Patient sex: F
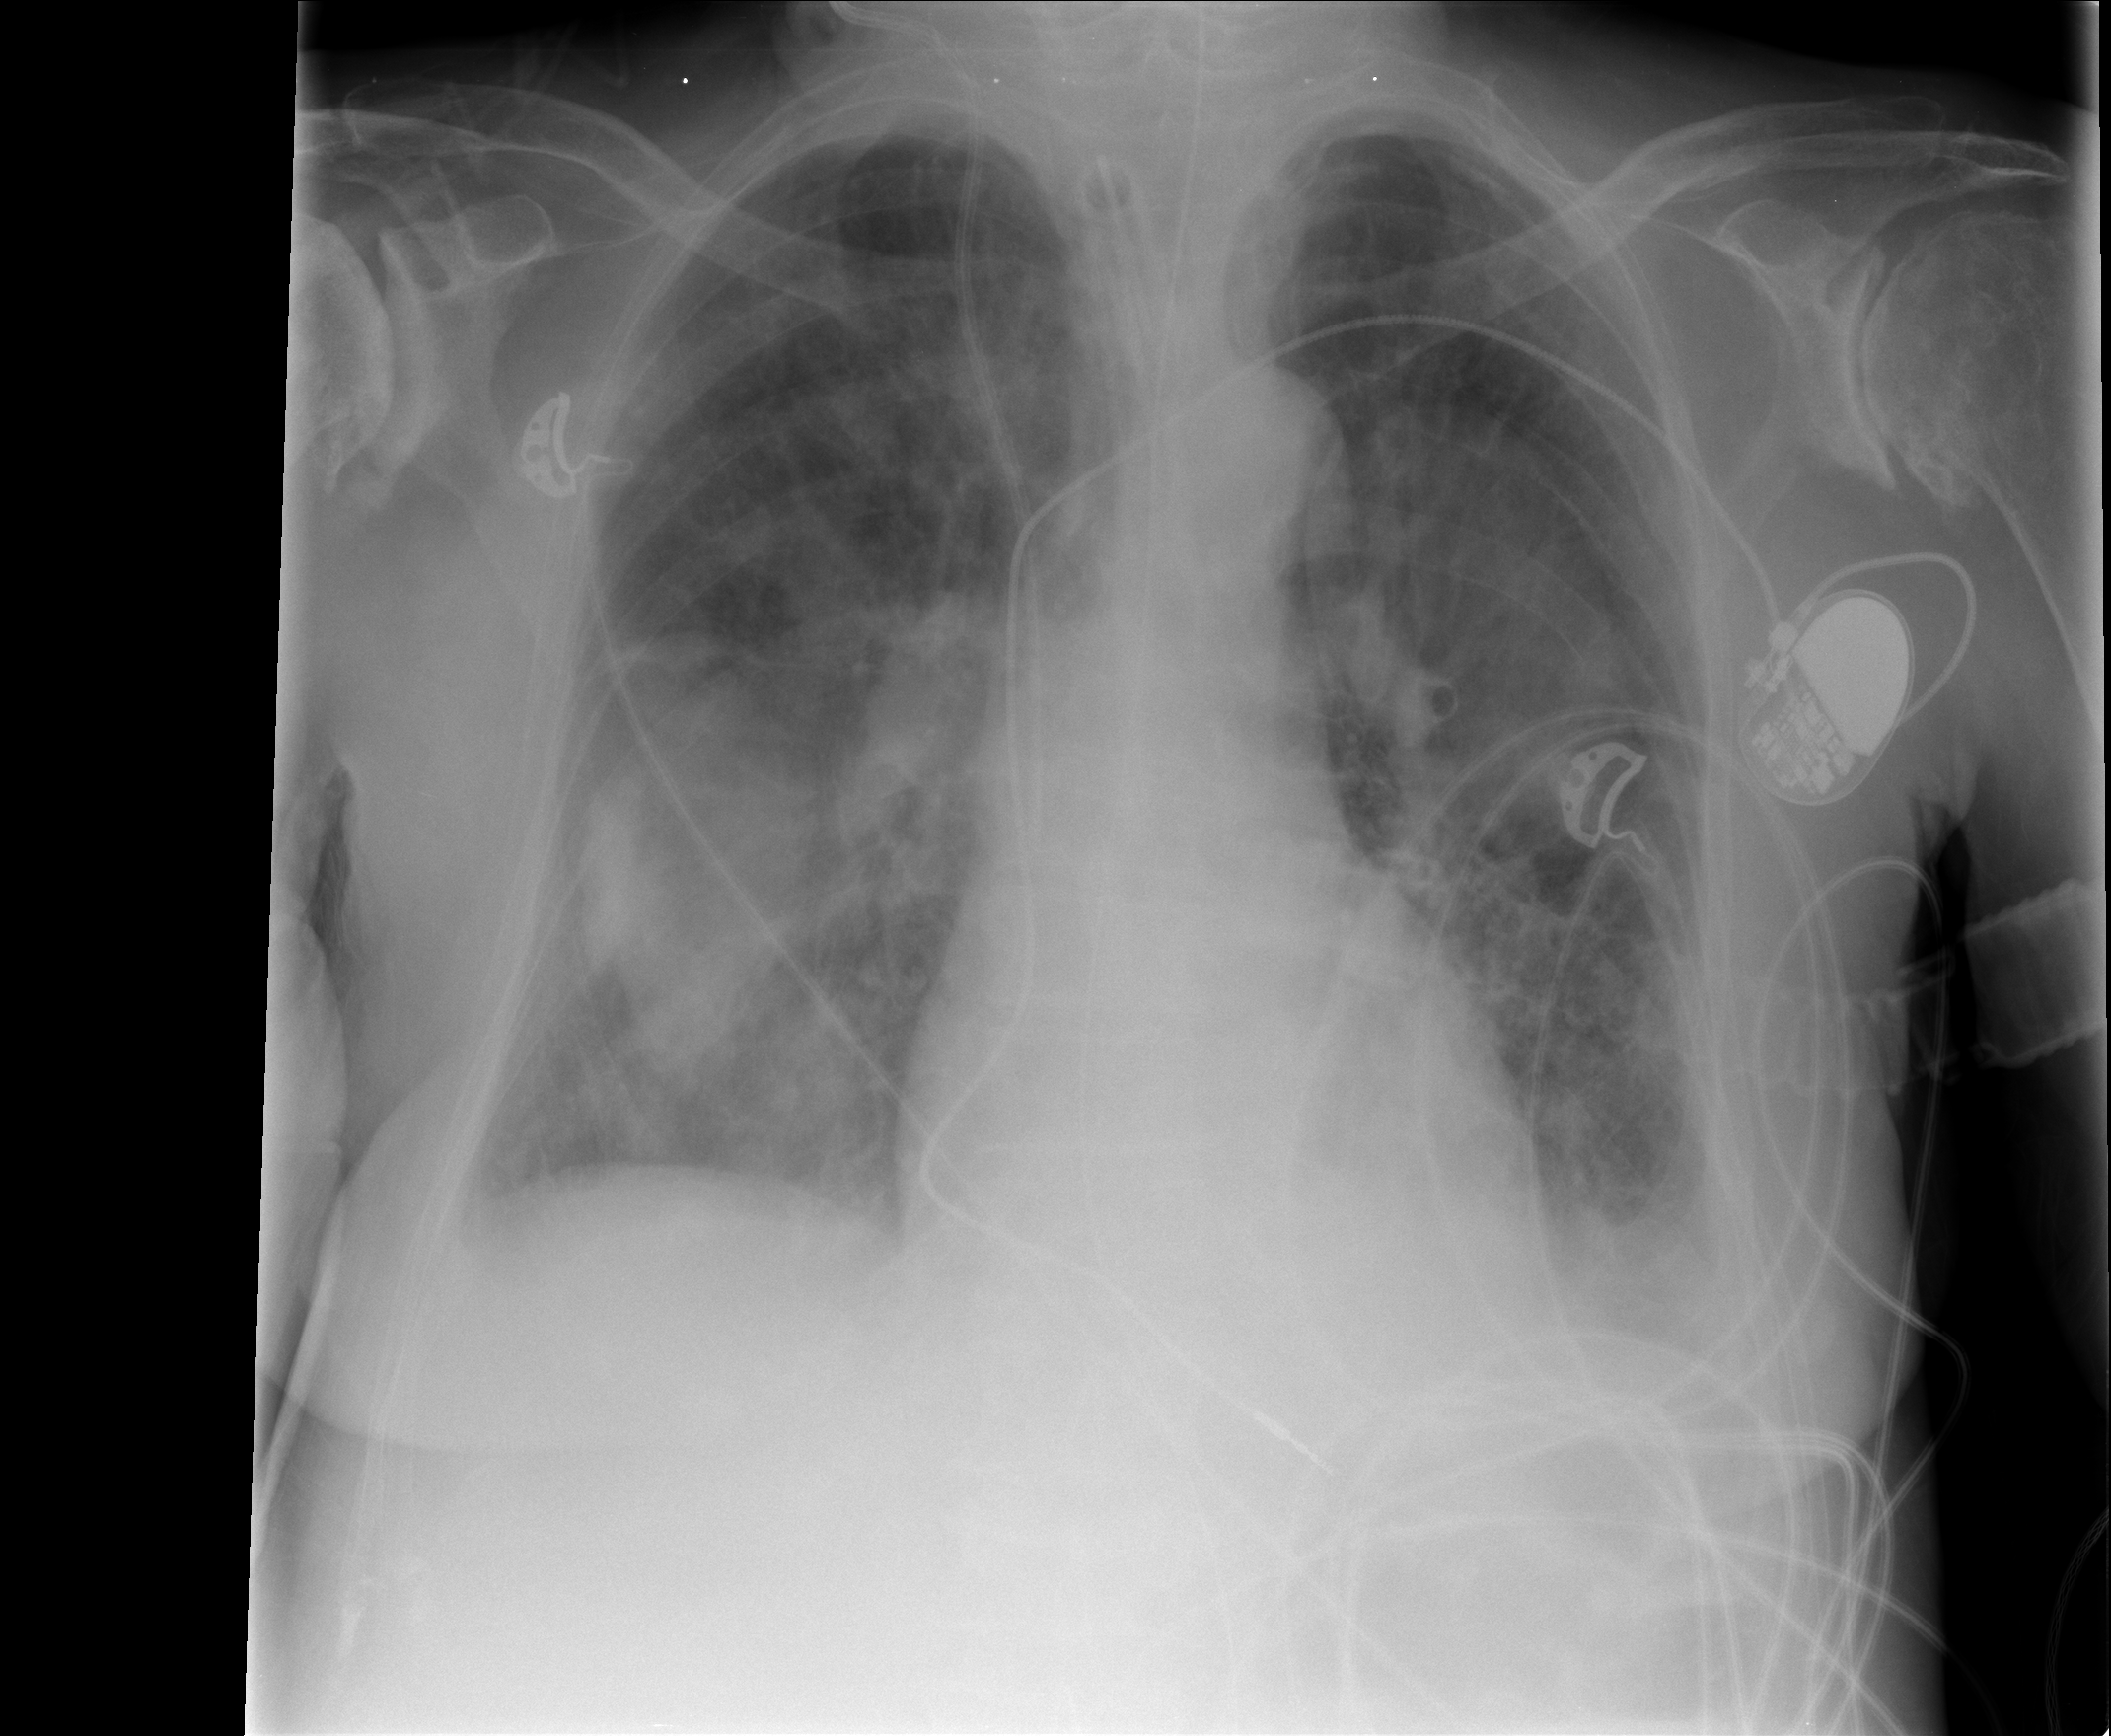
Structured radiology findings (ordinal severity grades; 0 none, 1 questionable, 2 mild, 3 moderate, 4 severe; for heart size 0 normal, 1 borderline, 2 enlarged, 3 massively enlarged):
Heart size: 0
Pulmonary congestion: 2
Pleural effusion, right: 2
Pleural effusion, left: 2
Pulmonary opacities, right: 2
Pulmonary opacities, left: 2
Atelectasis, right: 2
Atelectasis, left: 2